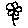
Label: flower